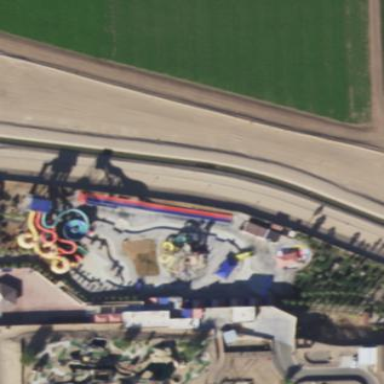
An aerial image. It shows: Water park.